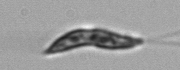
Label: Euglena